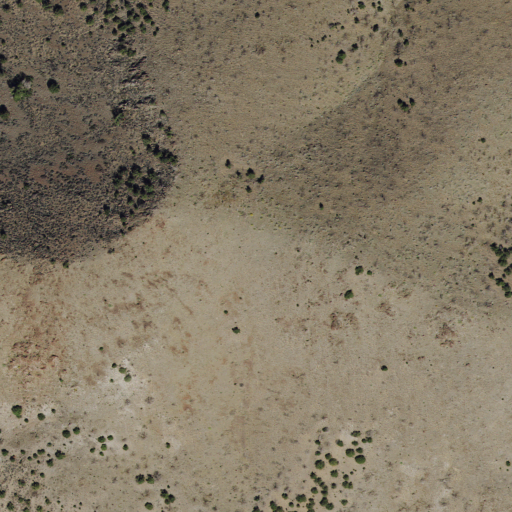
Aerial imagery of mountain in Utah named Badger Peak containing grassland, shrub, evergreen forest, and barren land